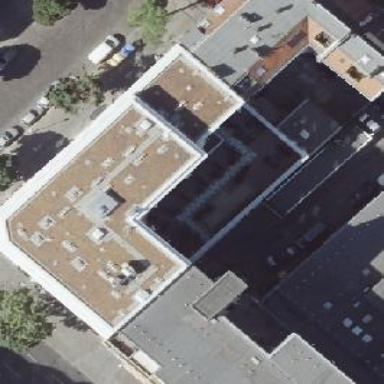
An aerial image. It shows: Dormitory building providing student accommodation.